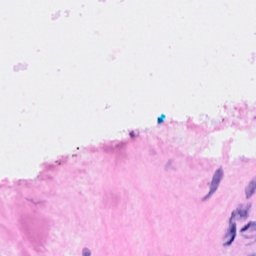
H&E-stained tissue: Breast